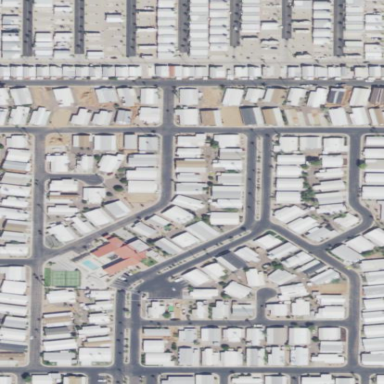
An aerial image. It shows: Mobile residential area.